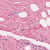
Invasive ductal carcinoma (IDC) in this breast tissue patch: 0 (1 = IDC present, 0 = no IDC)